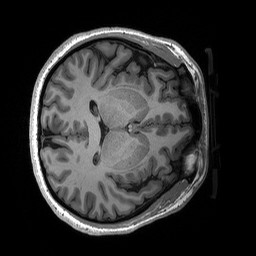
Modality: T1w
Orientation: axial
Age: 22
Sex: female
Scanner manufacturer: siemens
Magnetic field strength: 3 T
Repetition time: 2.53 s
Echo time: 0.00227 s